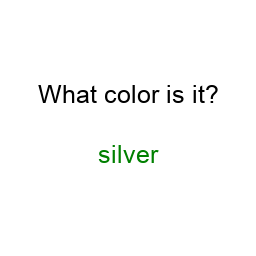
Color: green
Color name shown: silver
Background color: white
Question text color: black